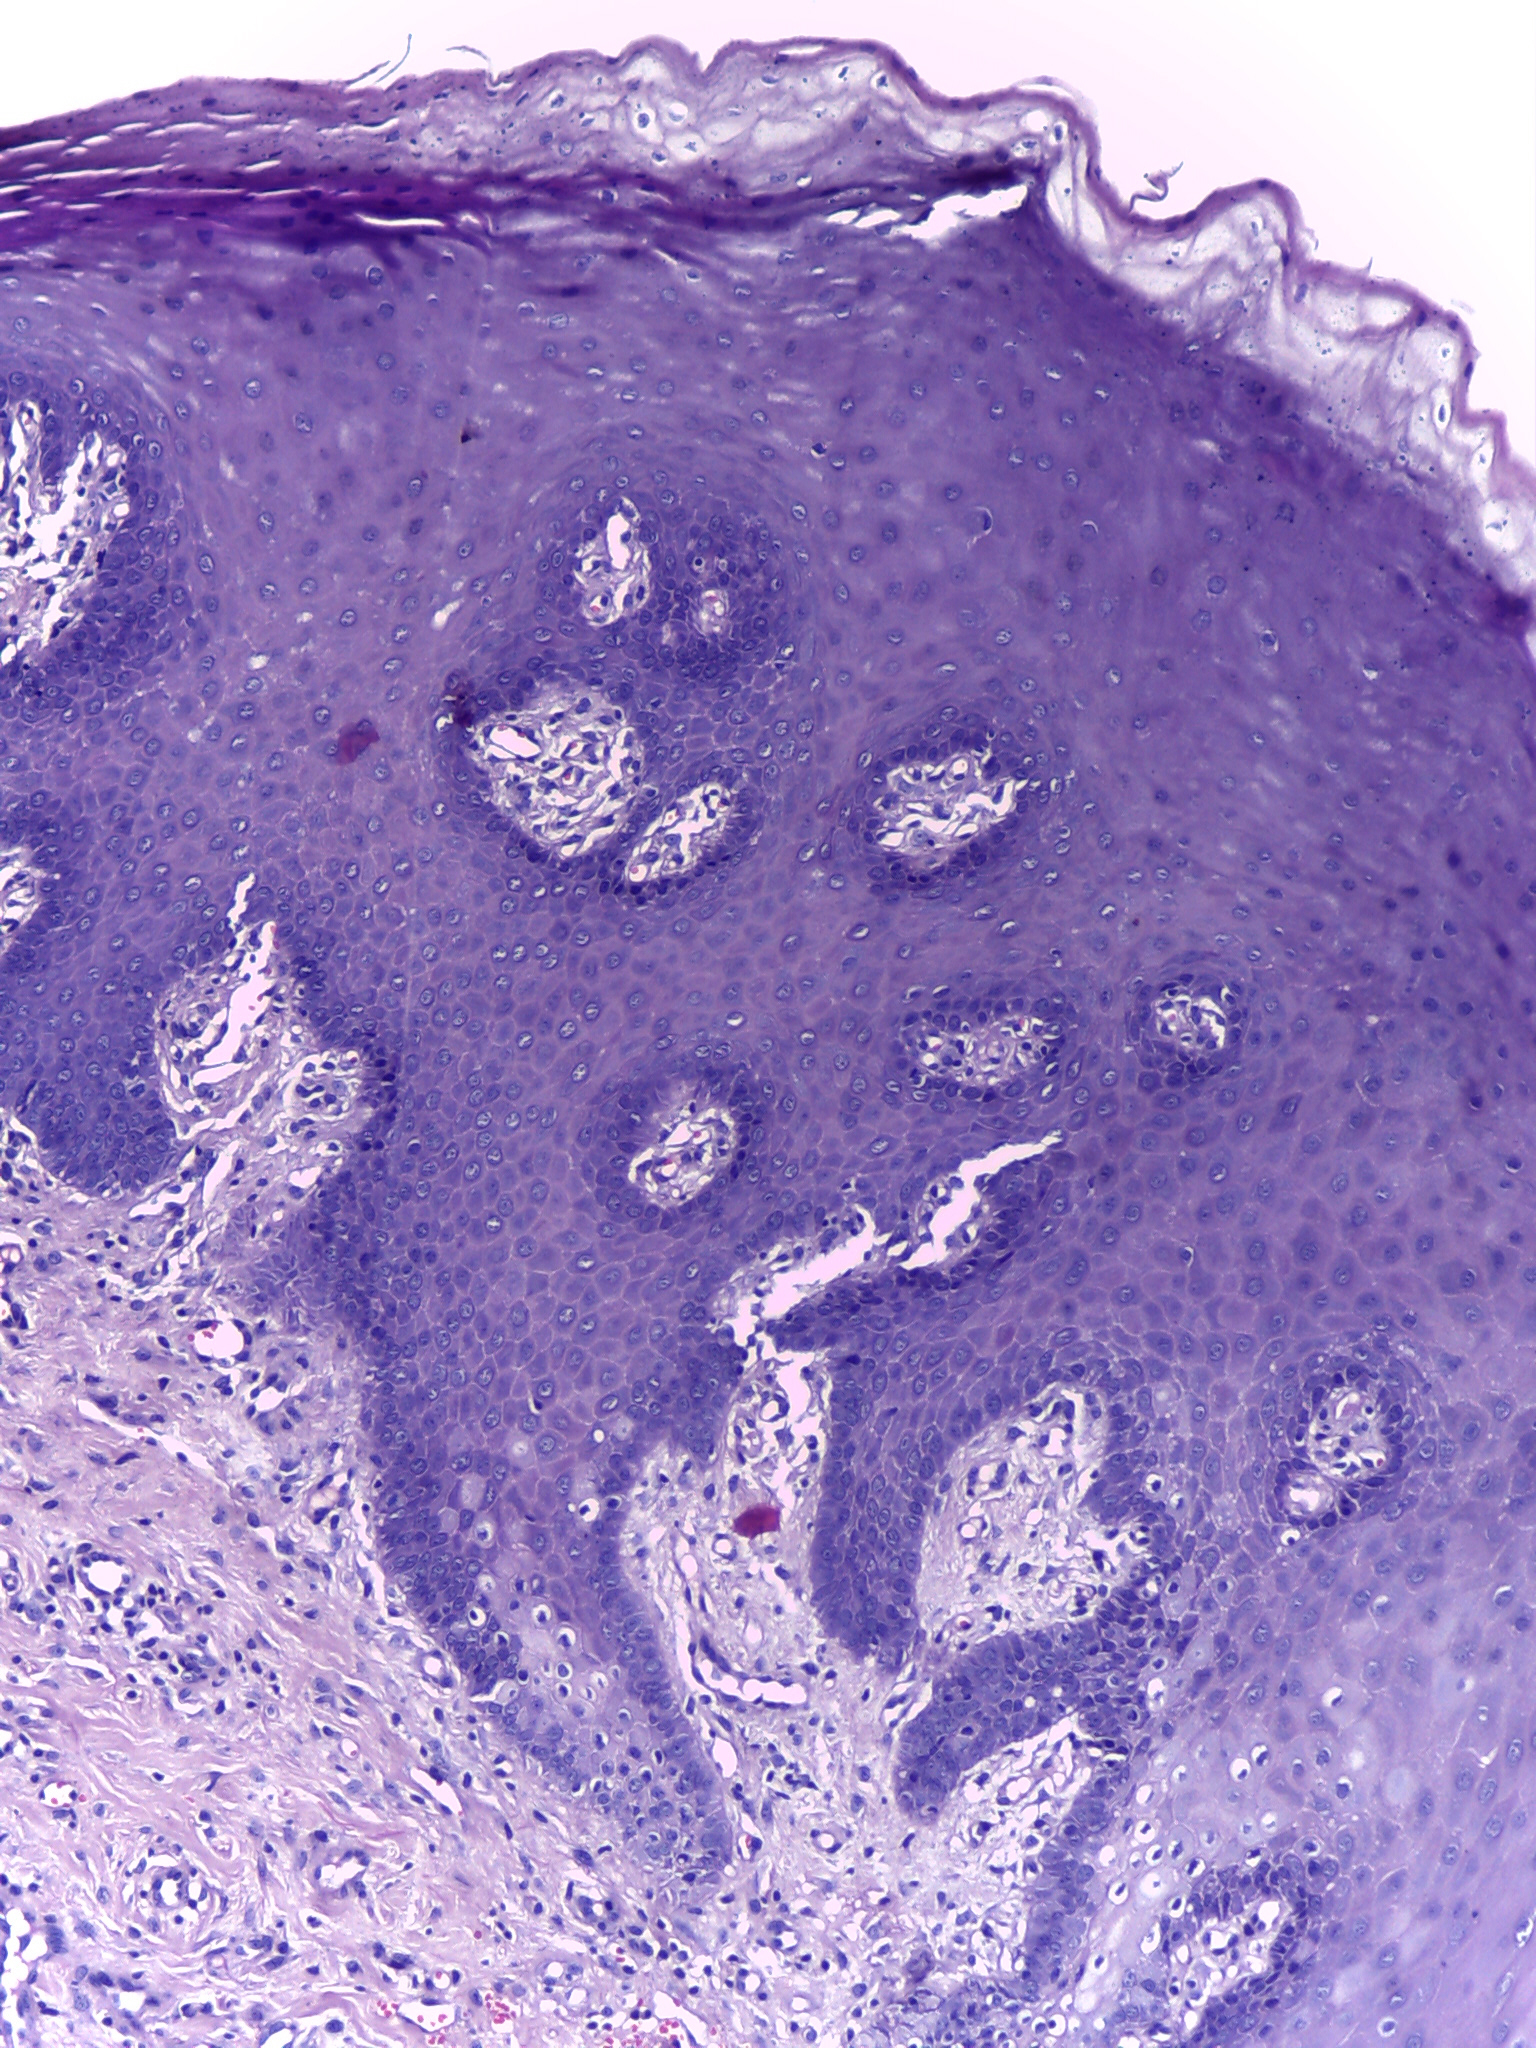
Diagnosis: Normal